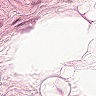
Metastatic tissue present: no